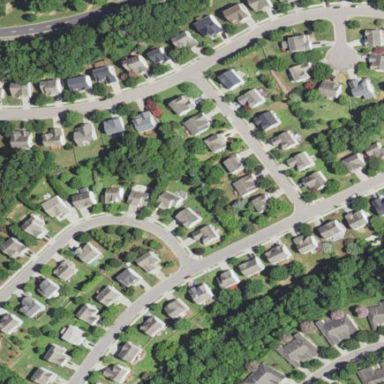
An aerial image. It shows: Residential neighbourhood.